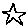
Label: star